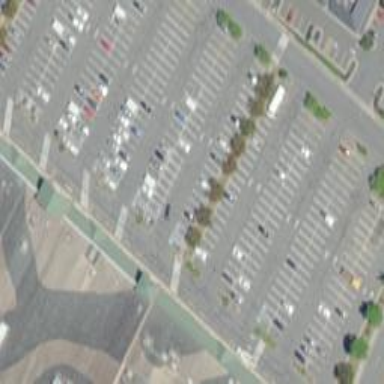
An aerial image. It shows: Parking space is available.